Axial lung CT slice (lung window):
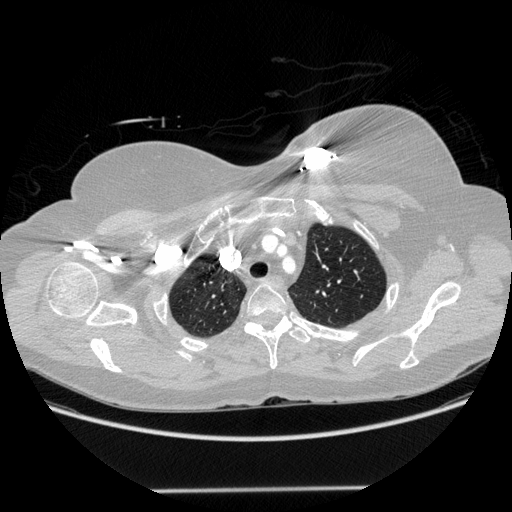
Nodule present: no